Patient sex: F
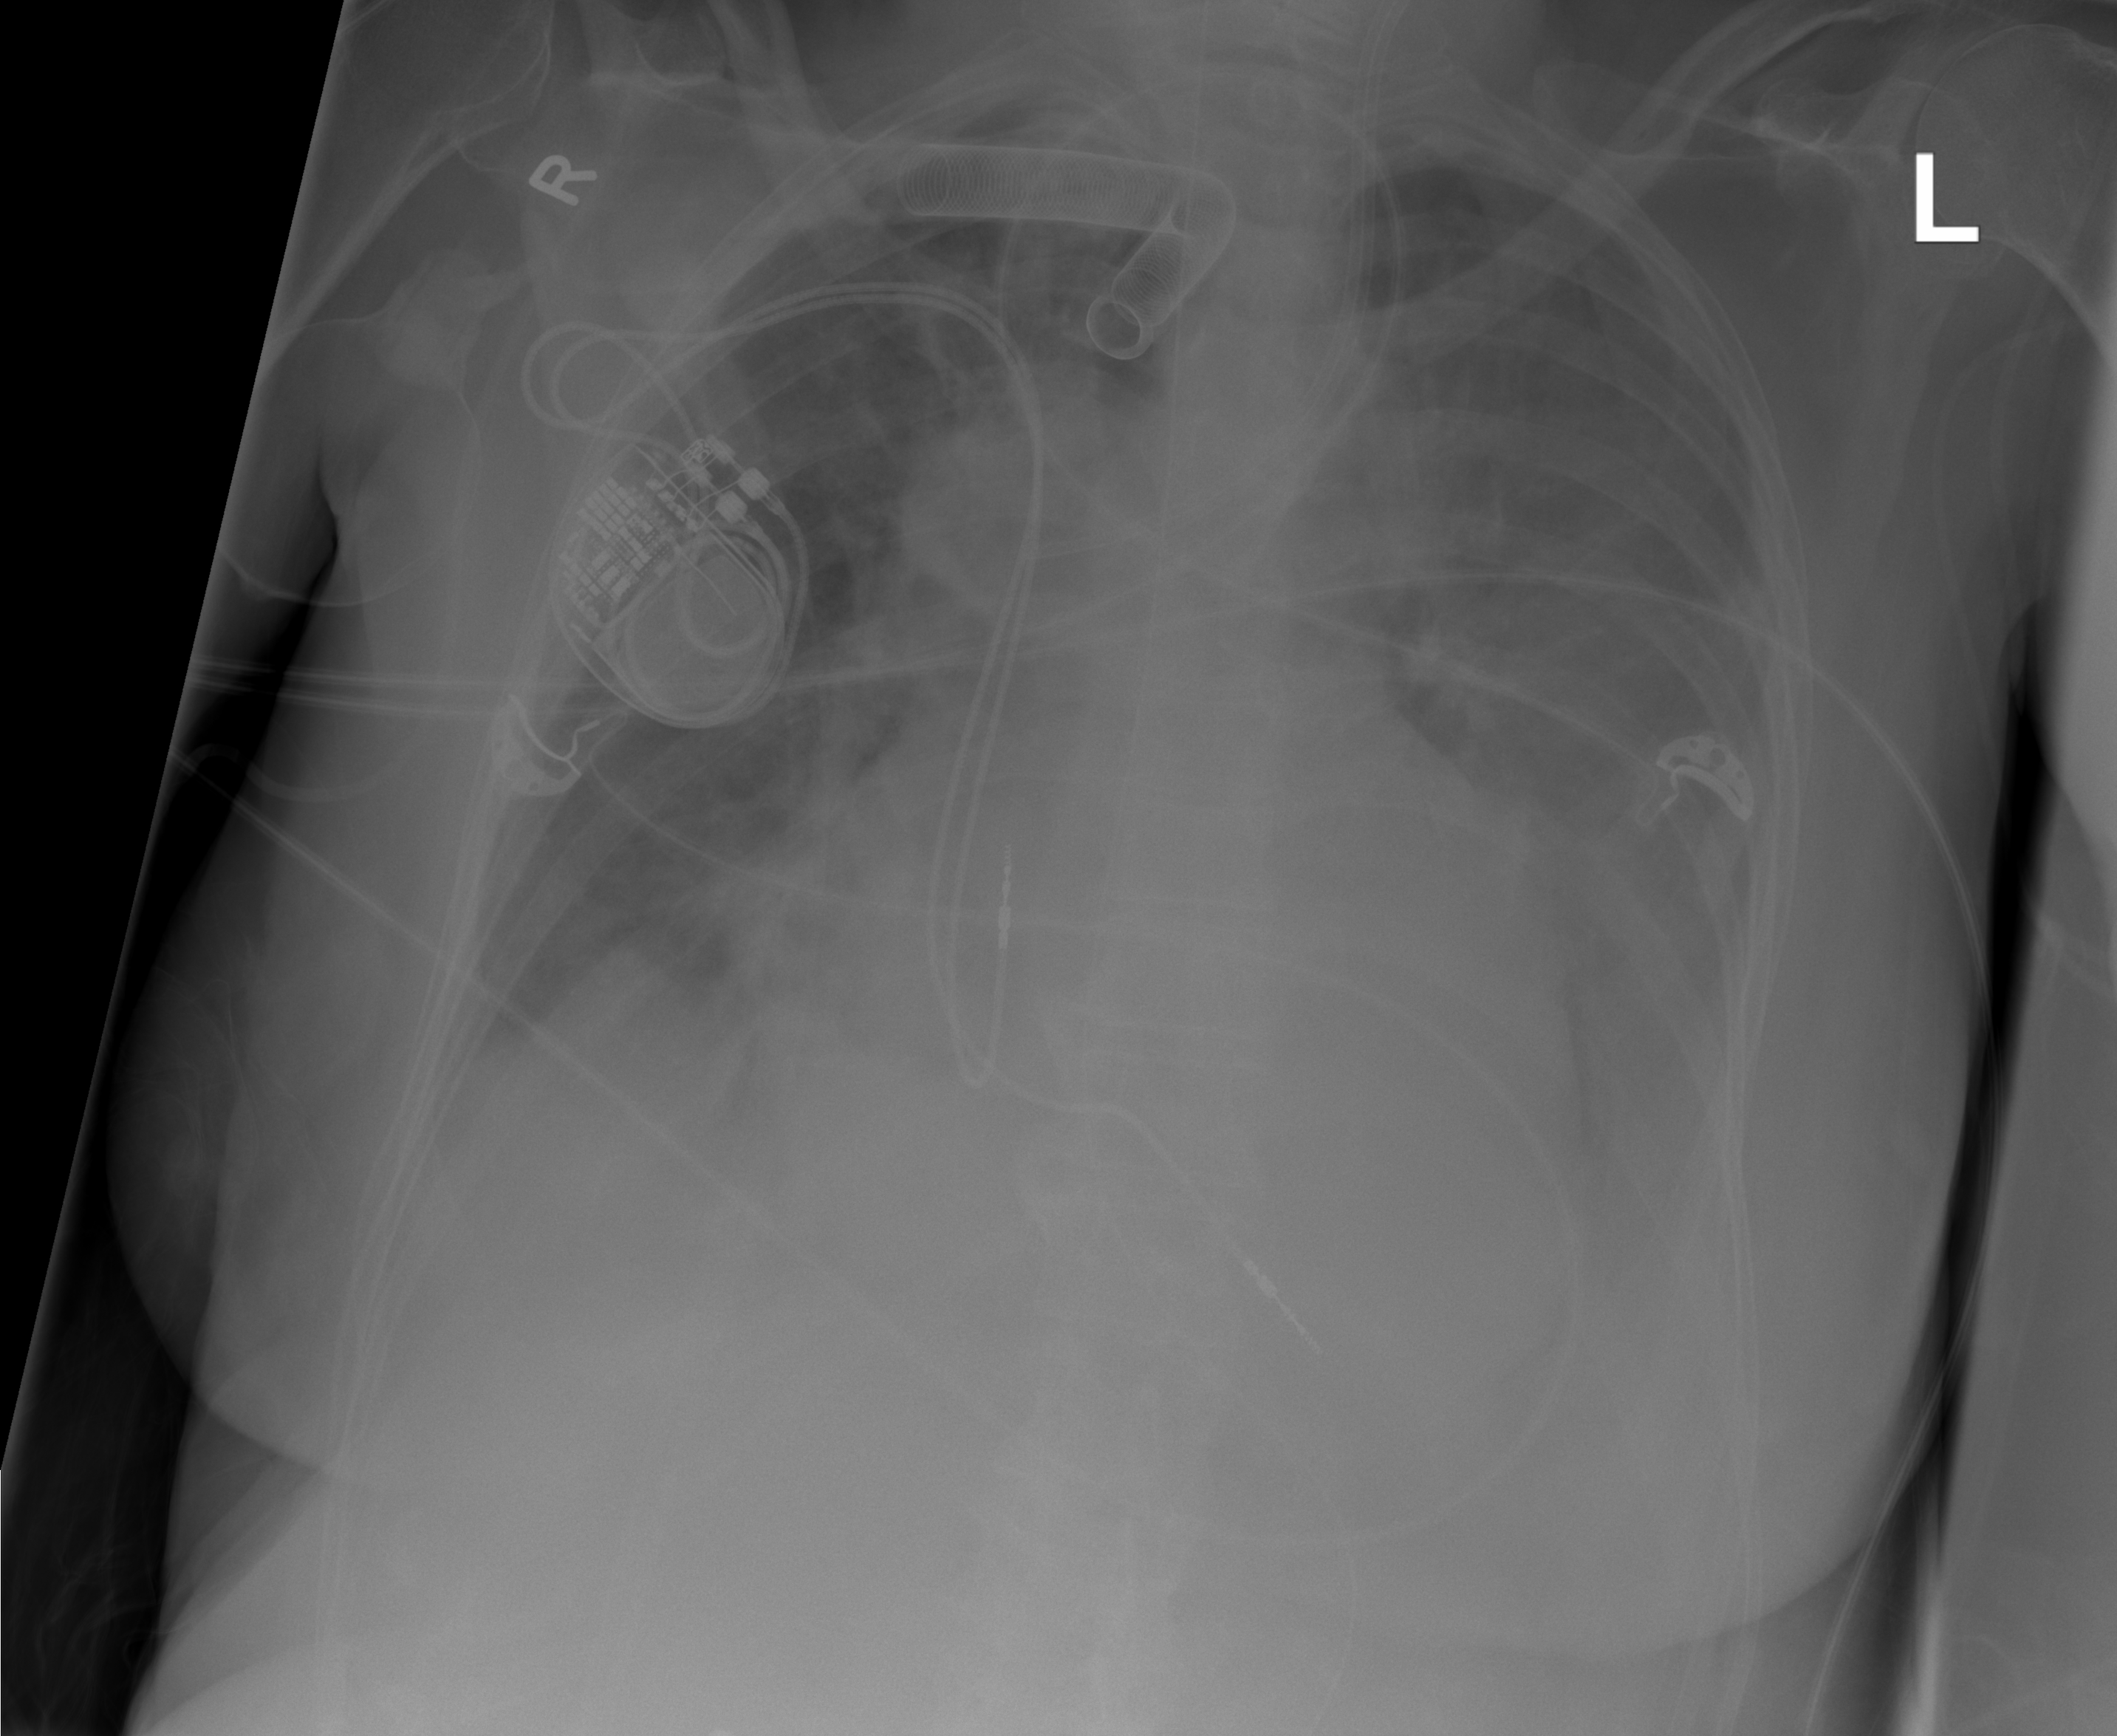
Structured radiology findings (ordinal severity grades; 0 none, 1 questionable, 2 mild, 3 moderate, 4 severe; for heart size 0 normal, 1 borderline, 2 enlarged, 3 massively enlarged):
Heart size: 2
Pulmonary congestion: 3
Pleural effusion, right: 0
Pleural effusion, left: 3
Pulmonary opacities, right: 2
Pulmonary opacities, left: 1
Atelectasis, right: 2
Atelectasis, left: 3